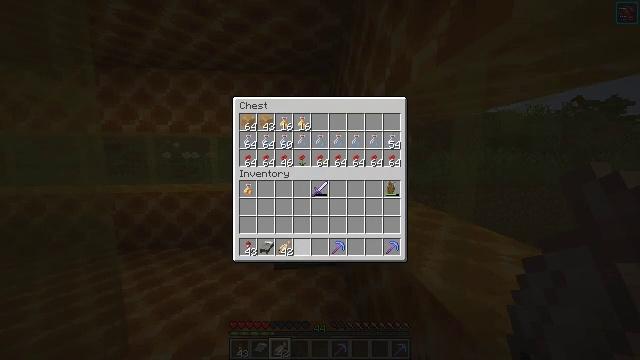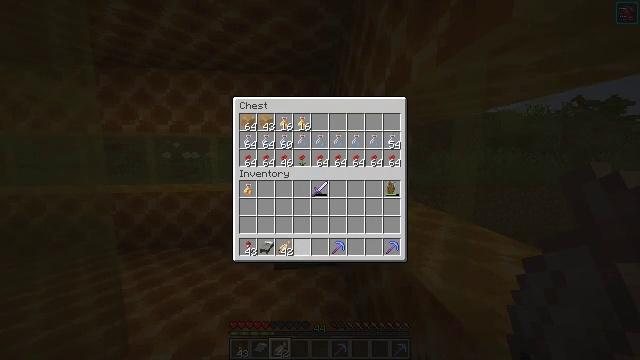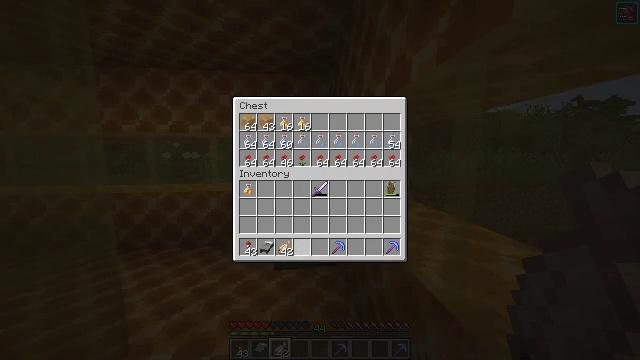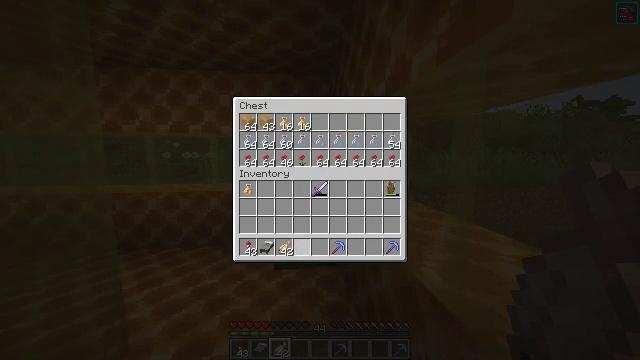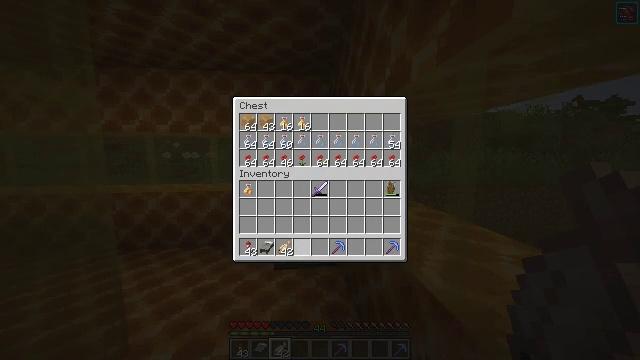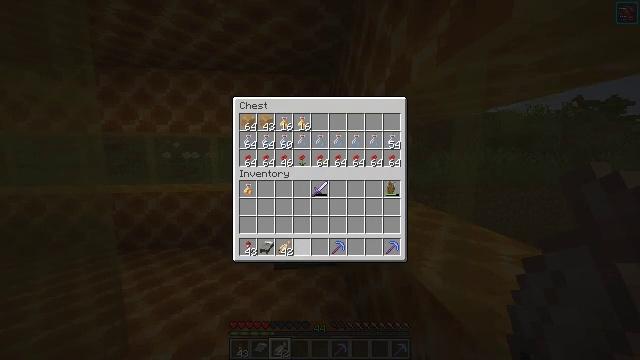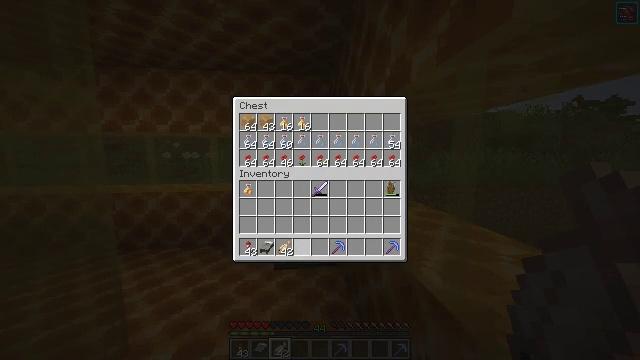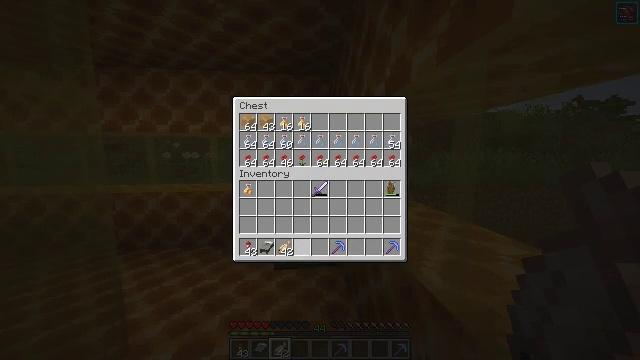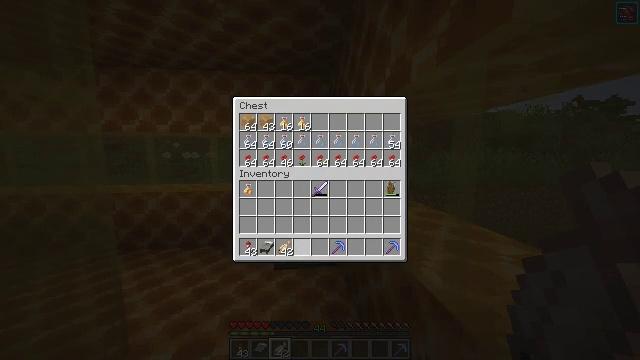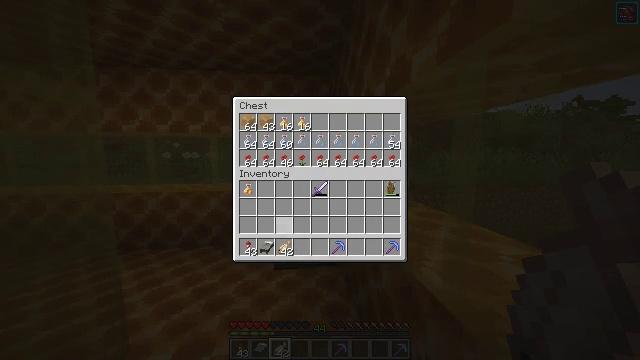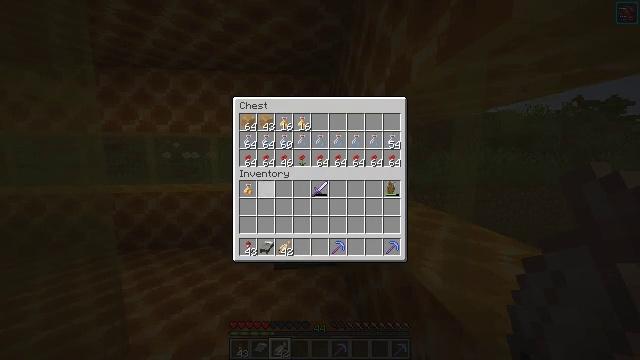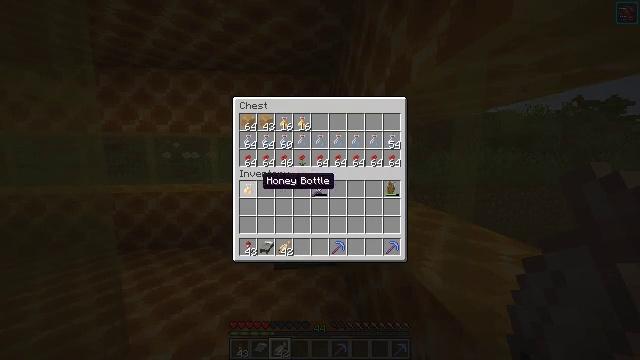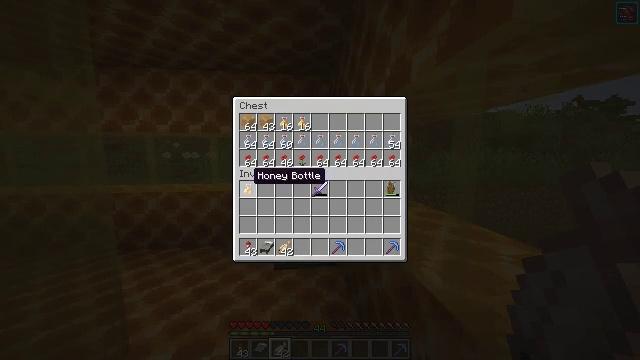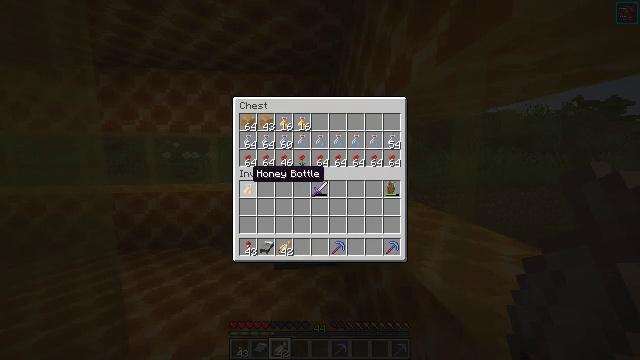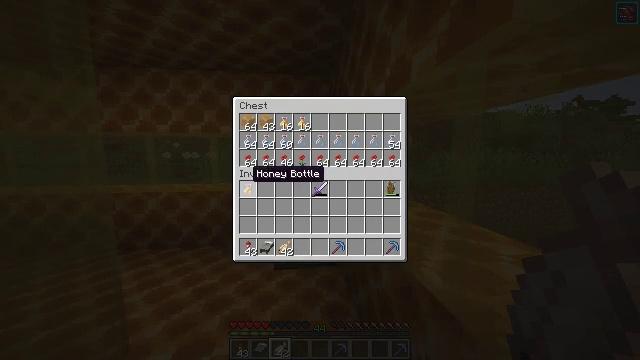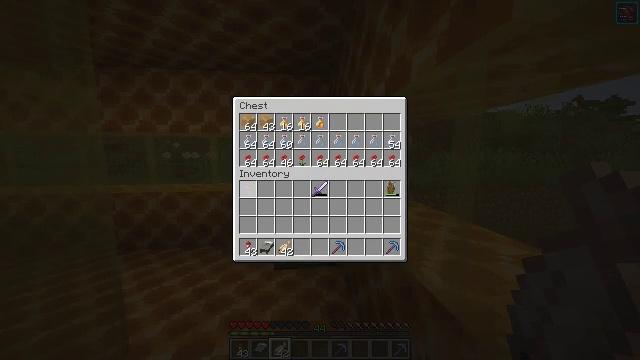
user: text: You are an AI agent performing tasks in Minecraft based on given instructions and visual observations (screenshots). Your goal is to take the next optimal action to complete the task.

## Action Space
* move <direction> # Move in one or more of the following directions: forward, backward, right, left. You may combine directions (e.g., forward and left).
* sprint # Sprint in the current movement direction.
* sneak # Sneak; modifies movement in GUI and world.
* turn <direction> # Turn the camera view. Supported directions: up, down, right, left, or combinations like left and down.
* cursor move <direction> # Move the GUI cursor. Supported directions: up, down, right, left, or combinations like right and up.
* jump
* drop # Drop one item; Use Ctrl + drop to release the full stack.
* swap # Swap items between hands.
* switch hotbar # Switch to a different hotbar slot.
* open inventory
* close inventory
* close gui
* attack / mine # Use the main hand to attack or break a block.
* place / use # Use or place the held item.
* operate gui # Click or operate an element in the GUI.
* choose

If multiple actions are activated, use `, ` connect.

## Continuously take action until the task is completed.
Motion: motion action
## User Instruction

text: Craft the honey block by arranging honey bottles.
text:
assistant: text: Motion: no_op
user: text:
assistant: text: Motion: no_op
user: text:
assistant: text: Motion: no_op
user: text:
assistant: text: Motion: no_op
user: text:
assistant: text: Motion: no_op
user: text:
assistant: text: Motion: no_op
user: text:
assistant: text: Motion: no_op
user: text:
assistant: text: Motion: no_op
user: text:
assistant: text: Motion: cursor move left and up
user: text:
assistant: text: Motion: cursor move left and up
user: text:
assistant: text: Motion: sneak, cursor move up
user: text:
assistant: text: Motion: sneak, cursor move left
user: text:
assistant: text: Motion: sneak
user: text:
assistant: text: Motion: sneak
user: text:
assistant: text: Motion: sneak, choose
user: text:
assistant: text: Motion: sneak, choose
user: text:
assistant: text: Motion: sneak
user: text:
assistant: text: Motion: sneak
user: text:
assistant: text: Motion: sneak
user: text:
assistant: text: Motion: sneak
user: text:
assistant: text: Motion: sneak
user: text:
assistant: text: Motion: no_op
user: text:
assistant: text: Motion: no_op
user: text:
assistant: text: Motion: no_op
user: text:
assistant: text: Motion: cursor move right and up
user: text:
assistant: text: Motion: cursor move up
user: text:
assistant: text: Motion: sneak
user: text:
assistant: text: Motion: sneak
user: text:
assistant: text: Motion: sneak, cursor move right
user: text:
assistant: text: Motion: sneak, cursor move up